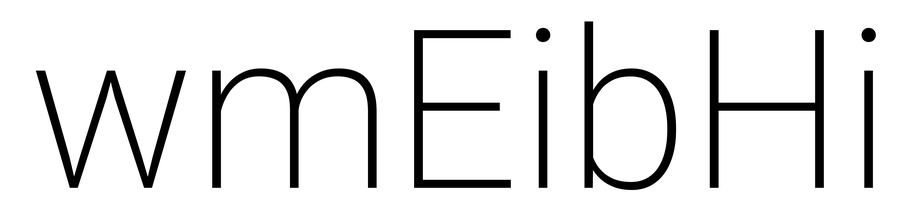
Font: Roboto_ExtraLight